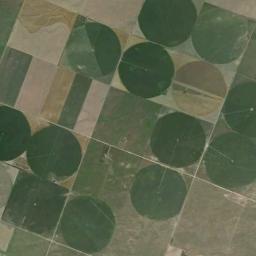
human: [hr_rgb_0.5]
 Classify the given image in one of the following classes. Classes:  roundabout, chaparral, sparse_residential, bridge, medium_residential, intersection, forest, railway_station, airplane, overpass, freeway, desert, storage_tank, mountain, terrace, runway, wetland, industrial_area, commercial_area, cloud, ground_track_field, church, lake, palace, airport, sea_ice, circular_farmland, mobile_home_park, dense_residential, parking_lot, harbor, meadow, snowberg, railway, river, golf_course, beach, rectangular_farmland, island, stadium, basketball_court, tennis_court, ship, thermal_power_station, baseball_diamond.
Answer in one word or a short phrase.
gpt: circular_farmland